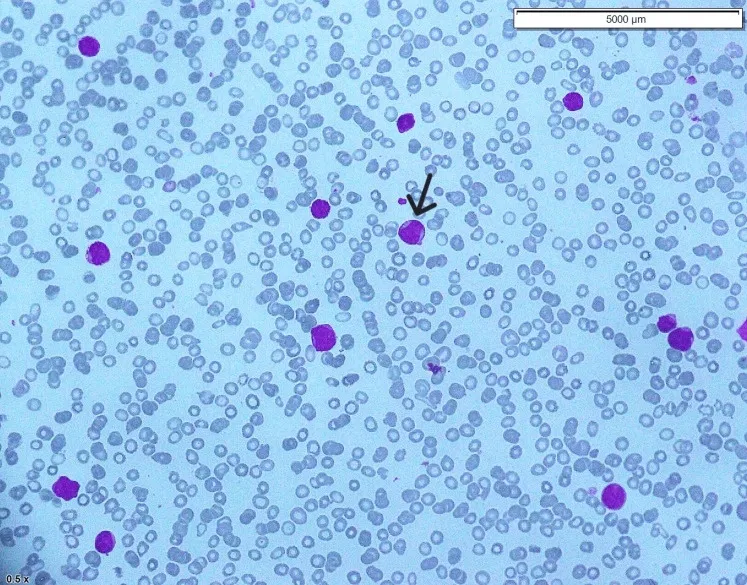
Bone marrow aspirate. The bone marrow aspirate shows small to medium-sized blasts (black arrow) with open chromatin, high nuclear-to-cytoplasmic ratio, and scant cytoplasm. No granules or Auer rods are seen.
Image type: pathology (giemsa)